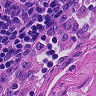
Metastatic tissue present: no